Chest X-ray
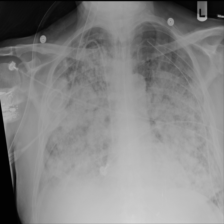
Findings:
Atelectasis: negative
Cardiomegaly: negative
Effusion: negative
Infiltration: negative
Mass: negative
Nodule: negative
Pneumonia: negative
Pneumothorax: negative
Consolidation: negative
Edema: negative
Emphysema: negative
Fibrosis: negative
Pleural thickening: negative
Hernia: negative